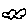
Label: cloud